Question: I am trying to learn C++, arrays and pointers. I decided to implement the <URL>. So, here is my code and my wrong output. What should I do to correct it? Can you please tell me what is my mistake and what should I avoid if it is a common error?
'''
// InsertionSort.cpp
#include "stdafx.h"
#include <iostream>
int DeclareAnInteger();
int* DeclareAndShowTheArray(int n);
int* InsertionSort(int *A, int n);
int main()
{
int n = DeclareAnInteger();
int *A;
A = DeclareAndShowTheArray(n);
int *B;
B = InsertionSort(A, n);
system("PAUSE");
return 0;
}
int DeclareAnInteger()
{
int n;
std::cout << "Please enter a positive integer n: ";
std::cin >> n;
return n;
}
int* DeclareAndShowTheArray(int n)
{
int *A;
A = (int *)alloca(sizeof(int) * n);
for (int i = 0; i < n; i++)
{
std::cout << "Please enter the value of A[" << i + 1 << "]: ";
std::cin >> A[i];
}
std::cout << "The unsorted array is: ";
for (int i = 0; i < n; i++)
{
std::cout << A[i];
std::cout << " ";
}
std::cout << "
";
return A;
}
int* InsertionSort(int *A, int n)
{
int k;
//int *A = new int[n];
for (k = 1; k < n; k++)
{
int key = A[k];
int m = k - 1;
while (m >= 0 & A[m] > key)
{
A[m + 1] = A[m];
m = m - 1;
}
A[m + 1] = key;
}
std::cout << "The sorted array is: ";
for (int i = 0; i < n; i++)
{
std::cout << A[i];
std::cout << " ";
}
std::cout << "
" << std::endl;
return A;
}
'''

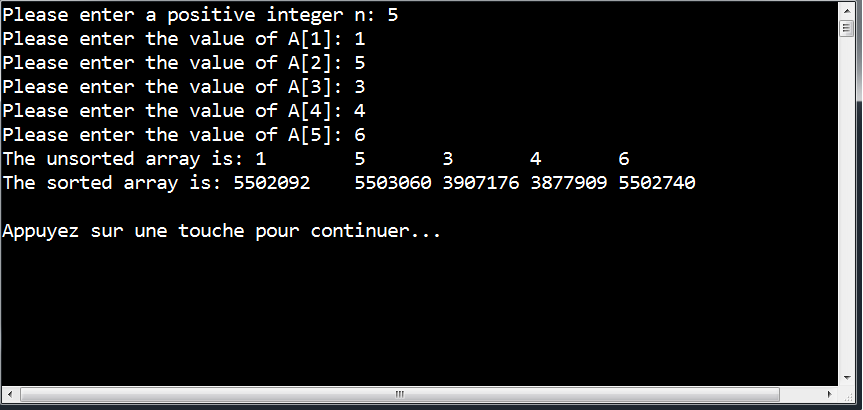
Answer: This here is a big problem:
'''
A = (int *)alloca(sizeof(int) * n);
'''
The 'alloca' function allocates , and it will be lost when the function returns which gives you a stray pointer and <URL> when you dereference this pointer.
If you're programming C++ then use 'new', if you program C then use 'malloc'.